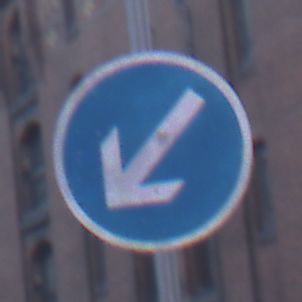
Verkehrszeichen: VorgeschriebeneVorbeifahrtLinks
Umgebung: Outdoor, Urban
Tageszeit: SunriseSunset
Wetter: Clear
Licht: Natural
Jahreszeit: NotSpecified
Kontrast: MediumContrast